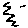
Label: zigzag